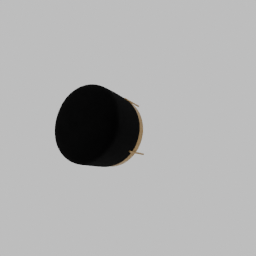
Label: furniture